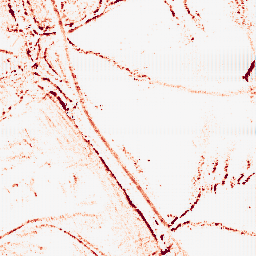
Category: morphological
Decomposition family: morphological_rect
Decomposition parameters: operation: opening
width: 5
height: 5
Upsampling method: fft_zeropad
Upsampling parameters: scale: 2
Upsampling scale: 2